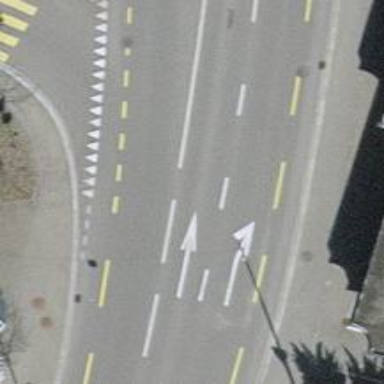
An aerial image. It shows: Secondary road with asphalt surface. There are trolley wires present and designated lanes for cycling on both sides of the road.